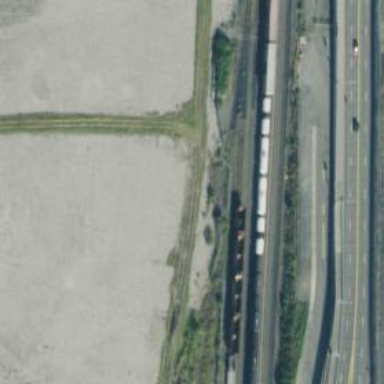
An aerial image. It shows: Railway yard.